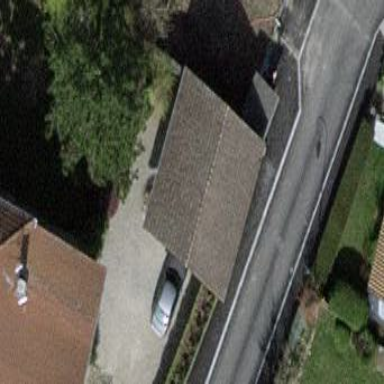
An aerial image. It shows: Carport structure.